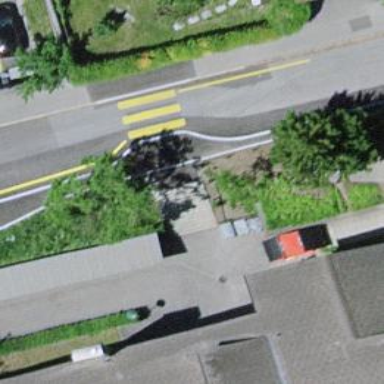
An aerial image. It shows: Set of concrete steps.